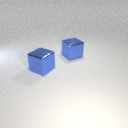
large blue metal cube to the left of large blue metal cube